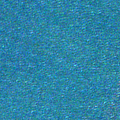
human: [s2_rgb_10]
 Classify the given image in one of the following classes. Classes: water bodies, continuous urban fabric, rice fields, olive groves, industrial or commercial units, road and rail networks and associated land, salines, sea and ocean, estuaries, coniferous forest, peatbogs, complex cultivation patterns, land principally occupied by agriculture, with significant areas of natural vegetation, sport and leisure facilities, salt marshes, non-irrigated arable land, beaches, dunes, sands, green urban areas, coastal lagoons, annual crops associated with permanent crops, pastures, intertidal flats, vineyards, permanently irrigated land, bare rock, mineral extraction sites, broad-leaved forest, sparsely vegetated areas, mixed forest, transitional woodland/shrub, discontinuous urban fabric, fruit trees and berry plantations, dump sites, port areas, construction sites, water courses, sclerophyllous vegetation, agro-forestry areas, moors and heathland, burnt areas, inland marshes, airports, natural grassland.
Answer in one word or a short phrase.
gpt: sea and ocean